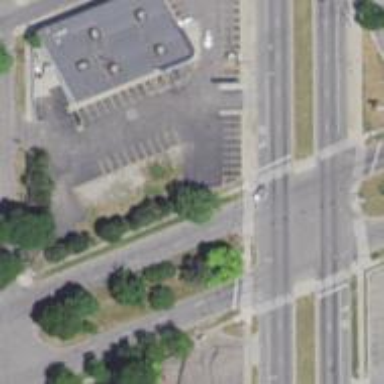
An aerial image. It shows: Footway that serves as traffic island.